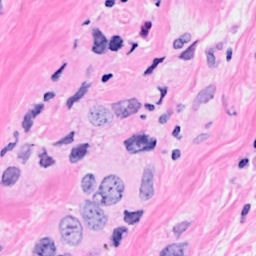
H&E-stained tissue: Breast